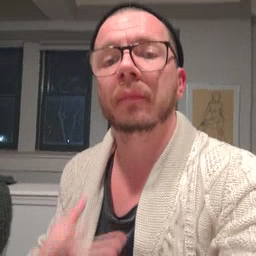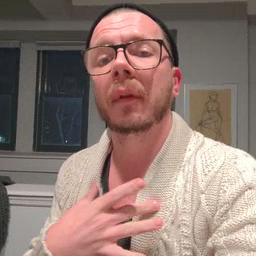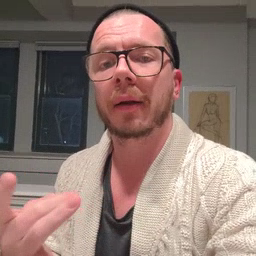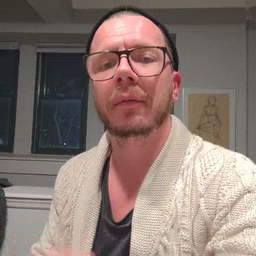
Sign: like